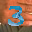
Label: 3